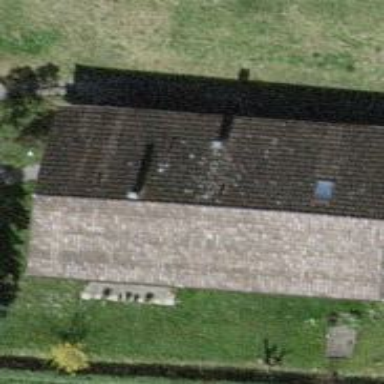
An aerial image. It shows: Building with gabled roof made of tiles. The roof orientation is along the building.